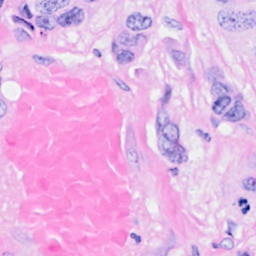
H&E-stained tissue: Breast